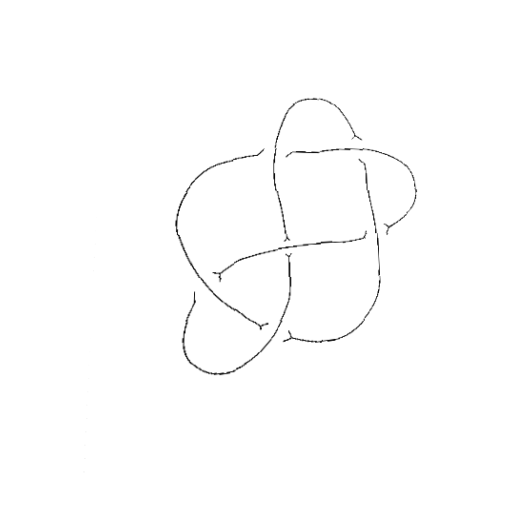
Crossing number: 6